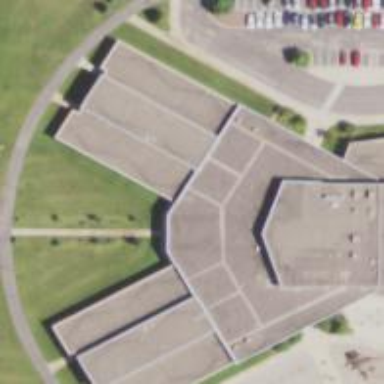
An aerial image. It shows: School building.